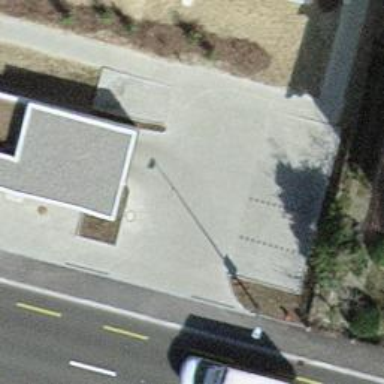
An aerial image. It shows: Parking entrance.